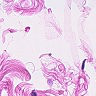
Metastatic tissue present: no